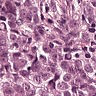
Metastatic tissue present: yes